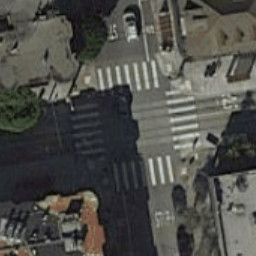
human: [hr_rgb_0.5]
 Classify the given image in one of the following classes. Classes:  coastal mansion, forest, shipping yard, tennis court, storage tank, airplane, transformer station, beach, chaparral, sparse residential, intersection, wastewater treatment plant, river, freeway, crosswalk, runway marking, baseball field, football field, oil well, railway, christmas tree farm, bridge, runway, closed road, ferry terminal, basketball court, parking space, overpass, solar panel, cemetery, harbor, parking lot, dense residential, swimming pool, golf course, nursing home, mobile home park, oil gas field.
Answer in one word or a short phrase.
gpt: crosswalk